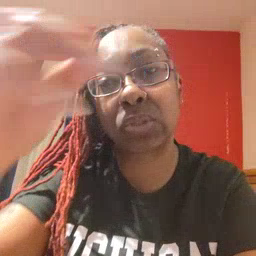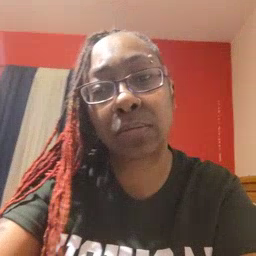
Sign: stairs